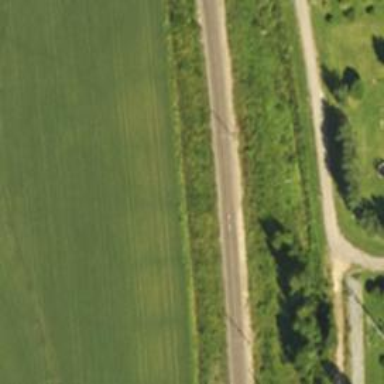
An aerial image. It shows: Railway with continuous electrified contact line.